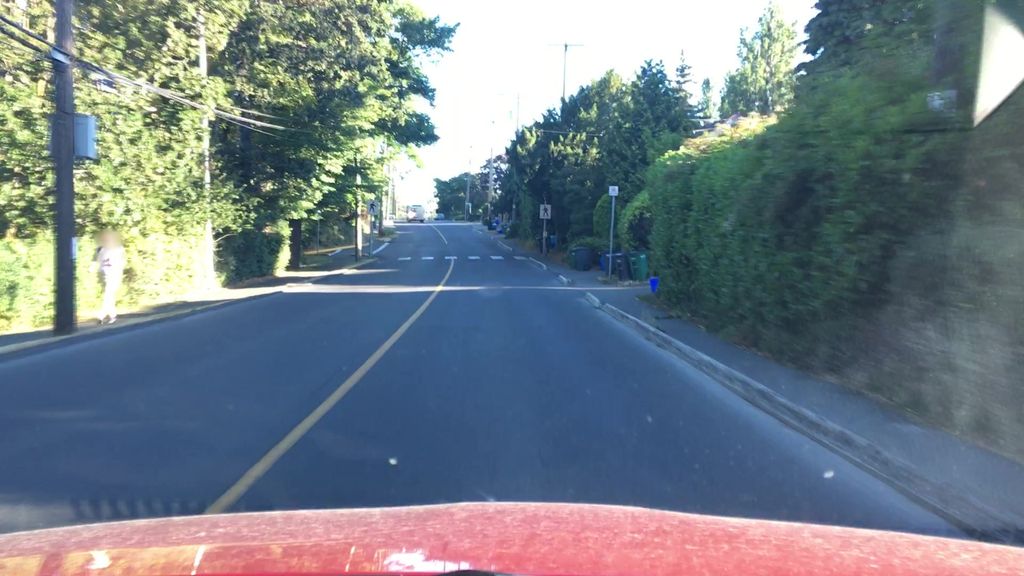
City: victoria